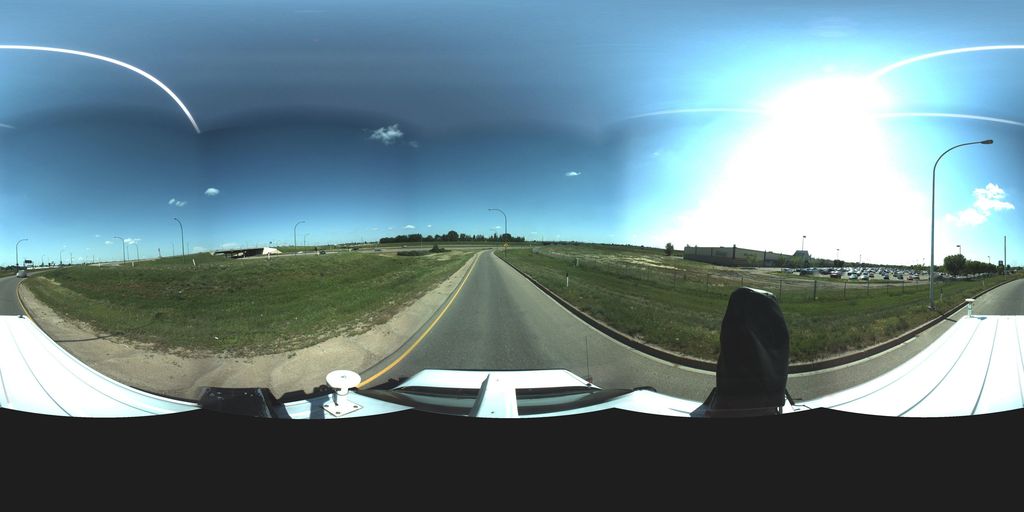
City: saskatoon